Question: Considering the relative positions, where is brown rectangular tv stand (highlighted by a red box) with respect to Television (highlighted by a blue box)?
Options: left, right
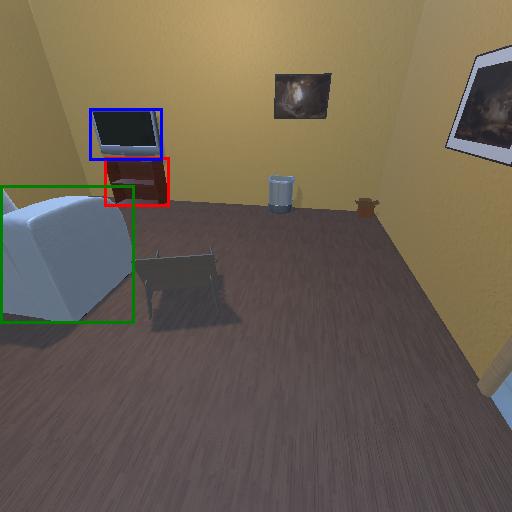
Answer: left